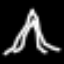
Label: The Eiffel Tower